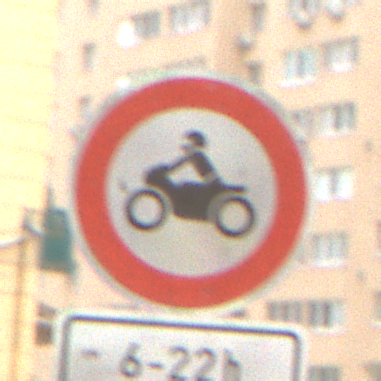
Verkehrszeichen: VerbotKraftraeder
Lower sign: ZeitangabenMitBeschraenkungAufWochentage4
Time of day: MorningAfternoon
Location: Outdoor (Urban)
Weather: Overcast
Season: NotSpecified
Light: Natural